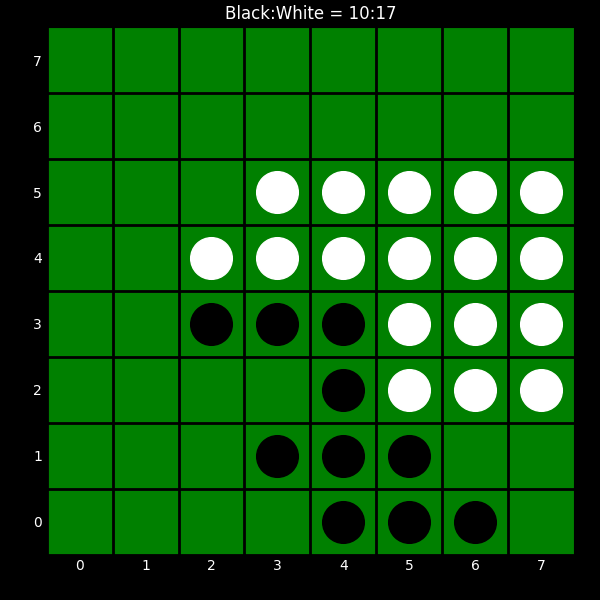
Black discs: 10
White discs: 17